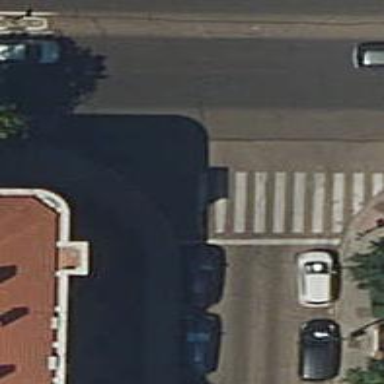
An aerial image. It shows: Kerb barrier.